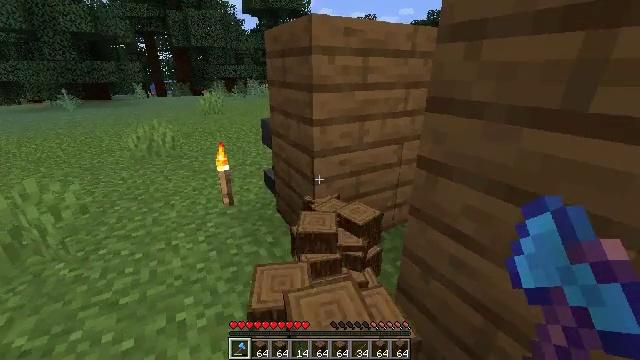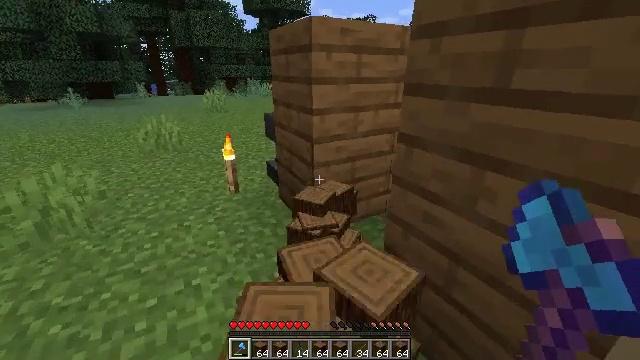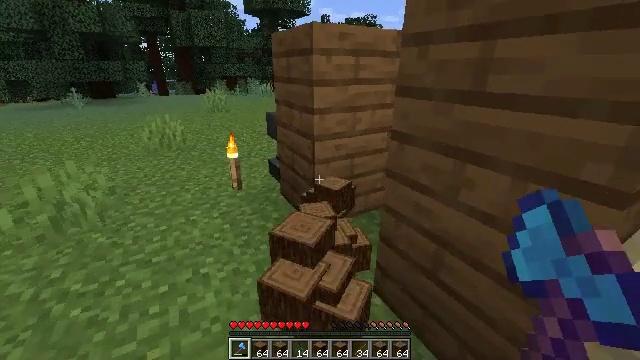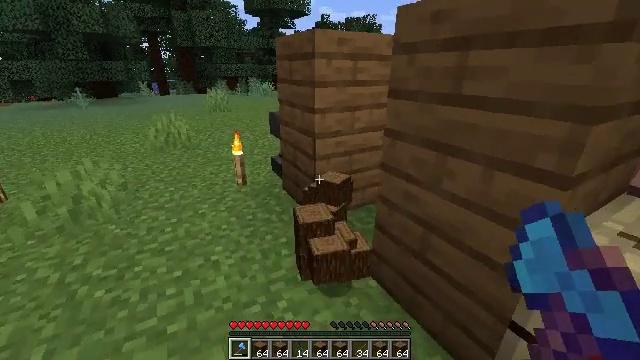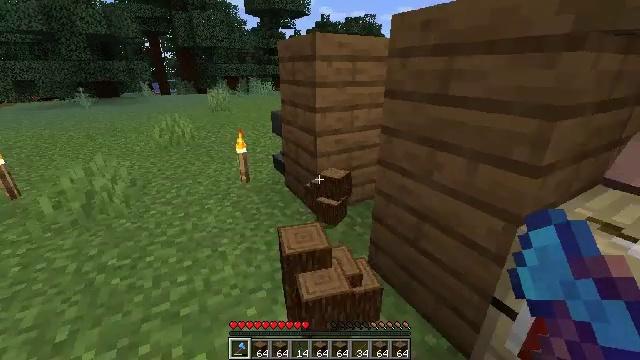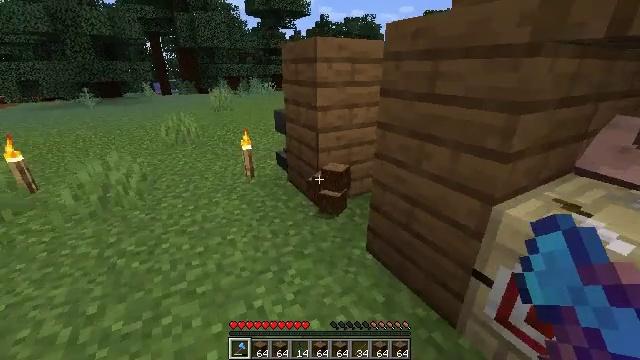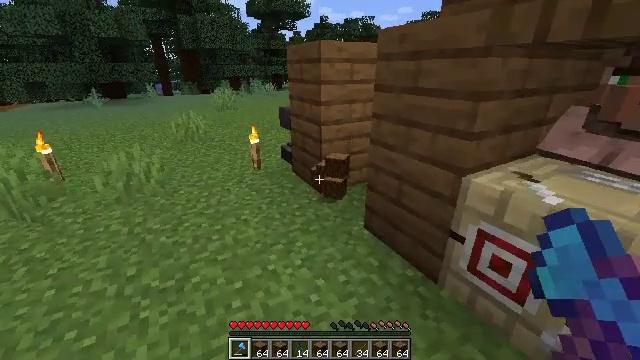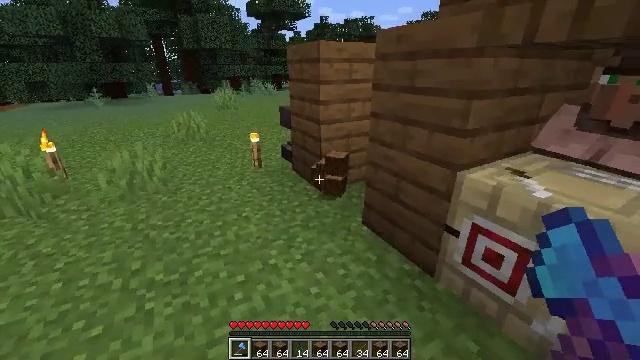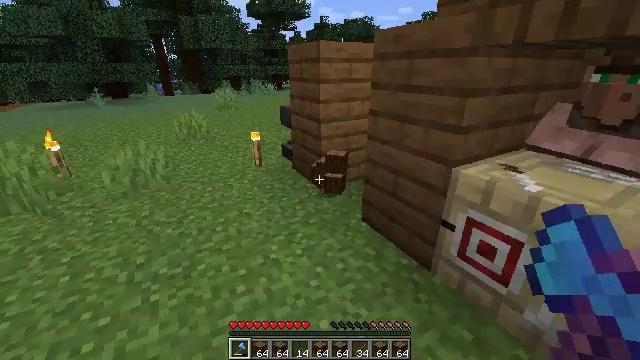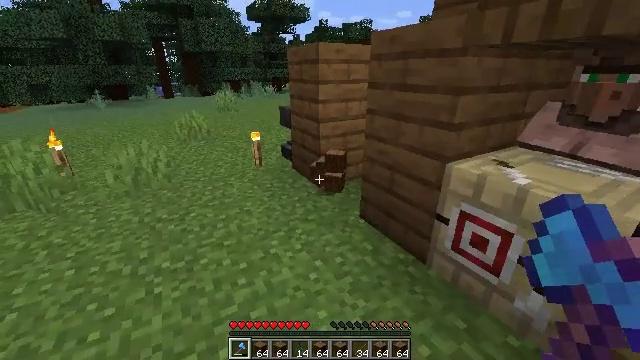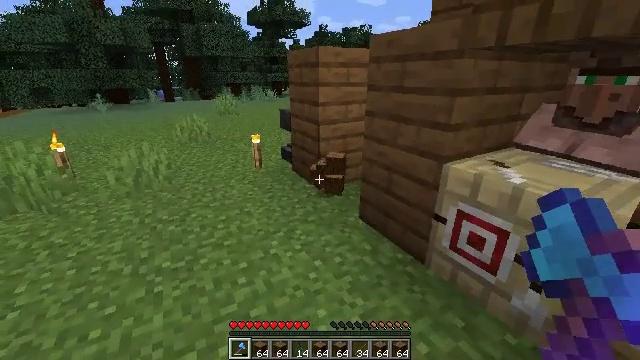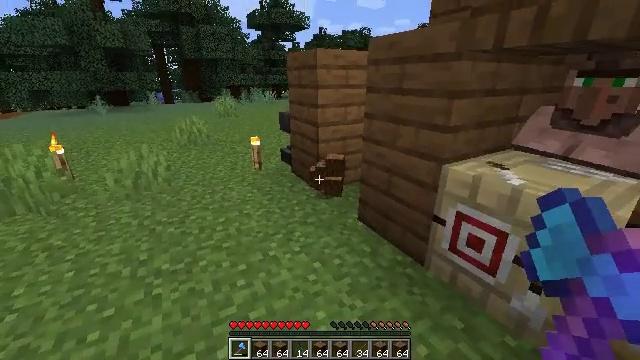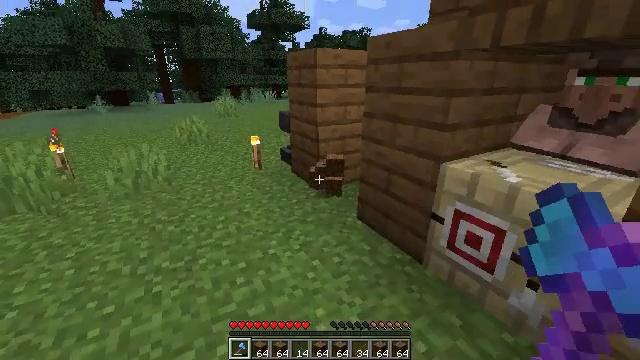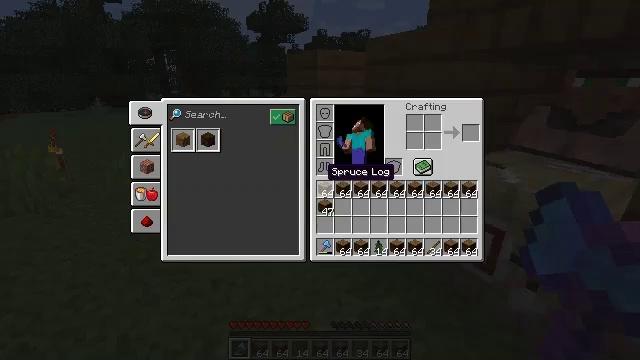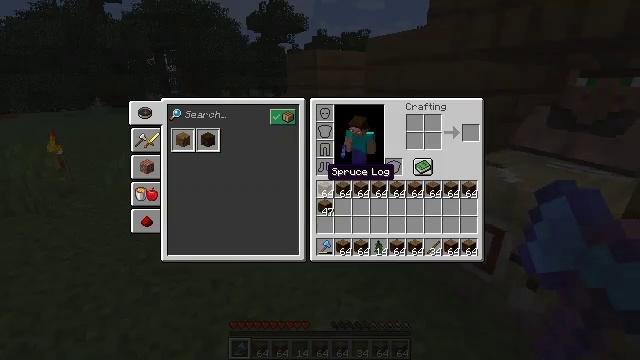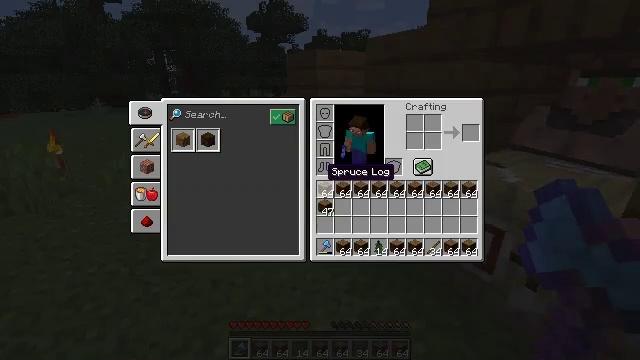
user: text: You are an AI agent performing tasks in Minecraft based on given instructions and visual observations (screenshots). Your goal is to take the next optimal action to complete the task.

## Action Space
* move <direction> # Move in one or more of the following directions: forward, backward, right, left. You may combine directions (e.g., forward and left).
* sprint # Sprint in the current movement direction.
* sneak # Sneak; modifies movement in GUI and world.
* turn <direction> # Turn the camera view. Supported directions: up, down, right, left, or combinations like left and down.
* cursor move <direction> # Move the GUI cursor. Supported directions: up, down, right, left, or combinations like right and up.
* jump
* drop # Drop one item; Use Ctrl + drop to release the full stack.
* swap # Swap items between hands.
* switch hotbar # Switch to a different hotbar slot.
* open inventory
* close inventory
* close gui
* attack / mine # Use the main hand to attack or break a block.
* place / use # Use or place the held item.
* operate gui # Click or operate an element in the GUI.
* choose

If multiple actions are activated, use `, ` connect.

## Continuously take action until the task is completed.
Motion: motion action
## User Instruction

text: Remove a spruce log from the inventory.
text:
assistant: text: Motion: move back
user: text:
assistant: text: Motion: move back
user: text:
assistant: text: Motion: move back
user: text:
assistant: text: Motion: move back
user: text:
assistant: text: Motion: move back
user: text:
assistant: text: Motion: move back
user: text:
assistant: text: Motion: no_op
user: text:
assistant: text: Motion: no_op
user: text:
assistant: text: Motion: no_op
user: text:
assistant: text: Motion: no_op
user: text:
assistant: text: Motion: no_op
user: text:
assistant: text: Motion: no_op
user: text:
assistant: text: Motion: open inventory
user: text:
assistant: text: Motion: open inventory
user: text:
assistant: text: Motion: no_op
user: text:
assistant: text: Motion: no_op
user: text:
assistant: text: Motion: cursor move up
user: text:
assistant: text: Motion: cursor move right and up
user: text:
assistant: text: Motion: move forward
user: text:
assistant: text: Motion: move forward
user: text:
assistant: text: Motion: move forward
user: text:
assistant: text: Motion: no_op
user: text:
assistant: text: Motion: close inventory
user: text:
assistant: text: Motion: close inventory
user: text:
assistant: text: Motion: move forward
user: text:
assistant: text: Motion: move forward
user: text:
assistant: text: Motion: move forward
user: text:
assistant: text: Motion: move forward
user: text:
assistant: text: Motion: move forward
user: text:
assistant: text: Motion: move forward